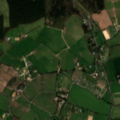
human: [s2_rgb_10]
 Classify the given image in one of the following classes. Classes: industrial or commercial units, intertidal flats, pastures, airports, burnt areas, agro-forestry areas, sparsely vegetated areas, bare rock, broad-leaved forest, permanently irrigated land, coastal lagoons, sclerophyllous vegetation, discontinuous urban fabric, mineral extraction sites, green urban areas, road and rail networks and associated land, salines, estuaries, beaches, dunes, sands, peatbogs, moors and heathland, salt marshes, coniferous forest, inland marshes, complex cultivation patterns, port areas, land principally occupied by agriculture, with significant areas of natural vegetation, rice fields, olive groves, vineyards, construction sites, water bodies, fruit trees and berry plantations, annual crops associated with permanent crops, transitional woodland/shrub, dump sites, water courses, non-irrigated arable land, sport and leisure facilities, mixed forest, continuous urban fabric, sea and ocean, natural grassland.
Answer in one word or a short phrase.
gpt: pastures, coniferous forest